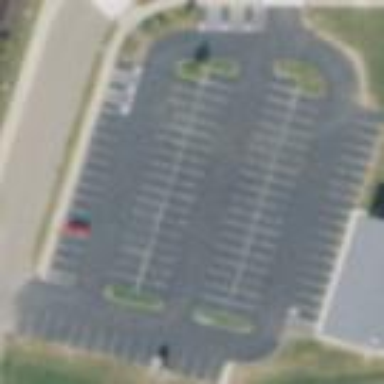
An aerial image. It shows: Parking area.